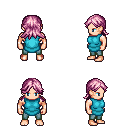
a pixel art fantasy rpg character, male body template, human, light skin, teal tunic, teal pants, pink loose hair, four views (front, back, left, right), 2x2 character sprite sheet, small pixel art, hard edges, no anti-aliasing